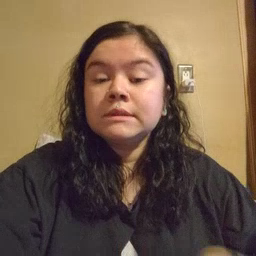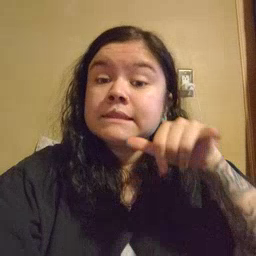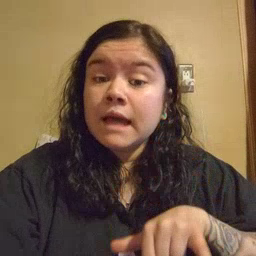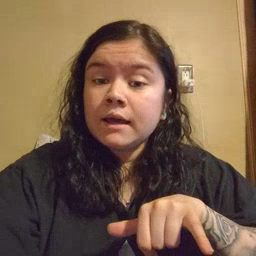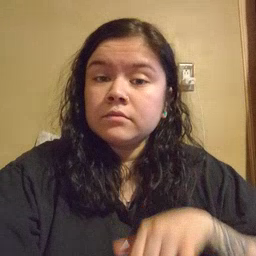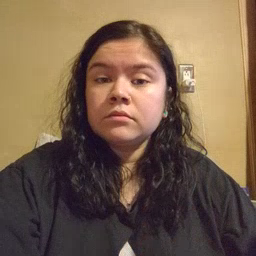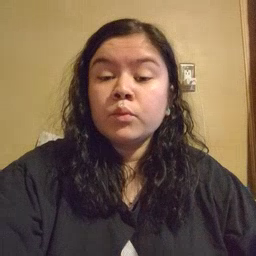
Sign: stay